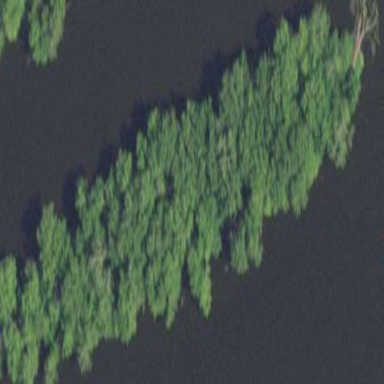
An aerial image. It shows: Islet.